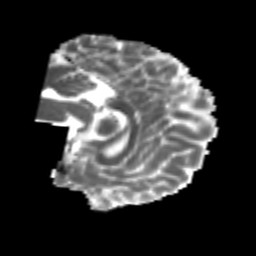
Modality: MD
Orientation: sagittal
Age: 28
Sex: male
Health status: healthy